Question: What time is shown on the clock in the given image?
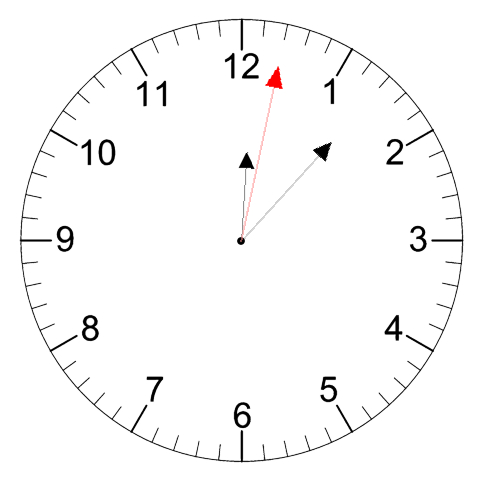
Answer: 12:07:02